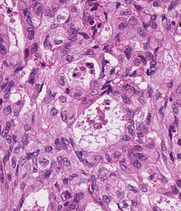
Tumor epithelial tissue: yes
Tumor-associated stroma tissue: no
Normal tissue: no